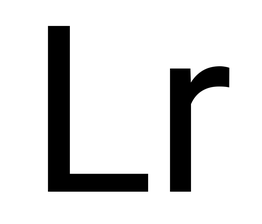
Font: Roboto_Regular